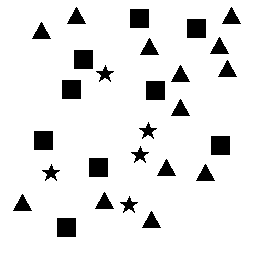
Squares: 9
Triangles: 13
Stars: 5
Total shapes: 27